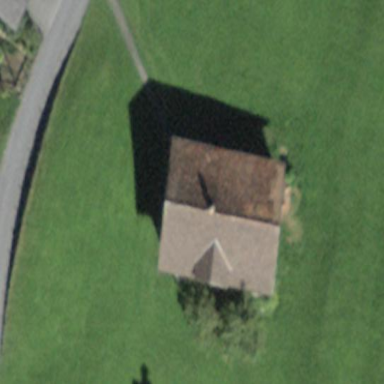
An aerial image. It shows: Farm building.